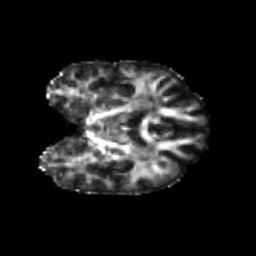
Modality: FA
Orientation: coronal
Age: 24
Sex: female
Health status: healthy
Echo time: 0.074 s